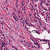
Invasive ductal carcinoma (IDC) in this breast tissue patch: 0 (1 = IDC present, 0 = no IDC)